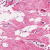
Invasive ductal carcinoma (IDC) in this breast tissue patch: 0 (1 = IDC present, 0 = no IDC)